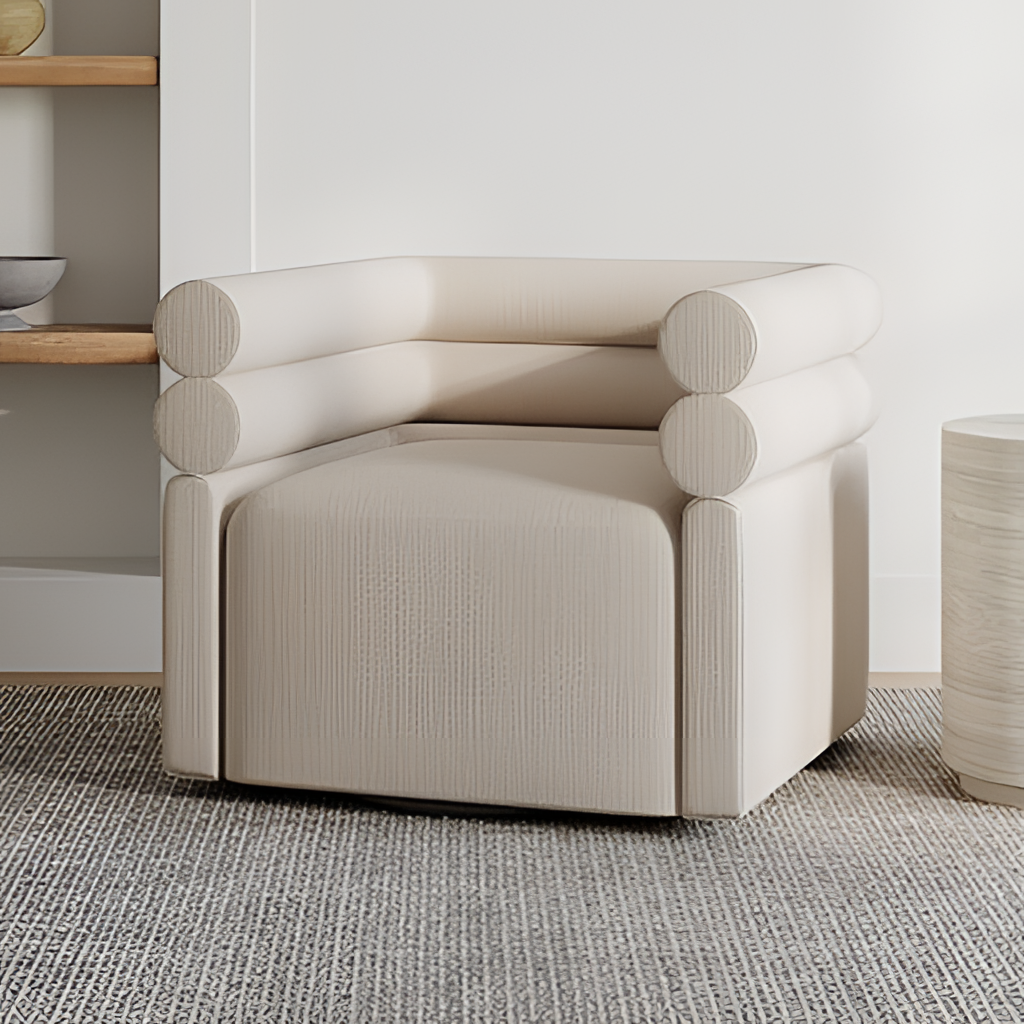
beige fabric armchair, living room, paint wallpaper, with solid pattern, textile flooring, with checkerboard pattern, modern